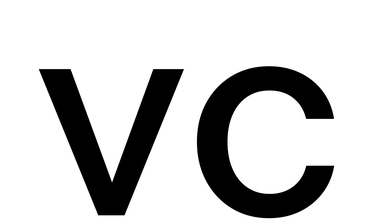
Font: InstrumentSans_Medium